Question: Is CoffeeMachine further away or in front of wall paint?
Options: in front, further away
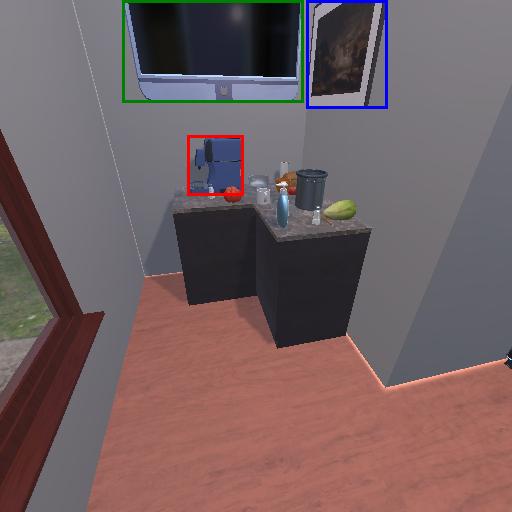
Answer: in front